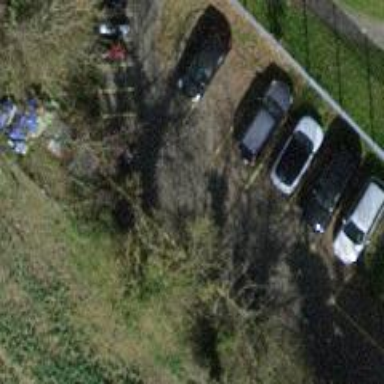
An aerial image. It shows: Road serving as parking aisle.